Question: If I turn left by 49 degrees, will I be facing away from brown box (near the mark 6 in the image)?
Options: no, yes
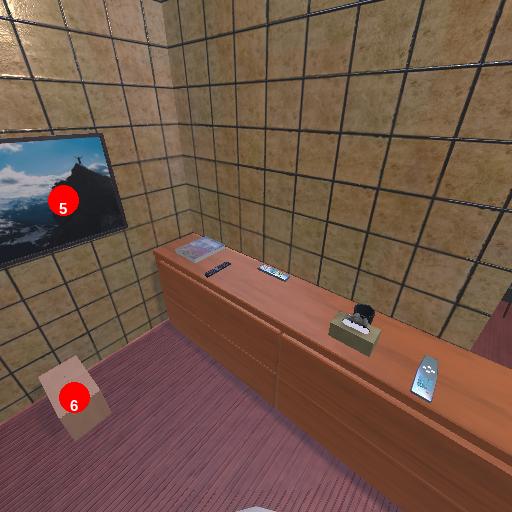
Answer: no